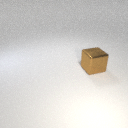
large brown metal cube